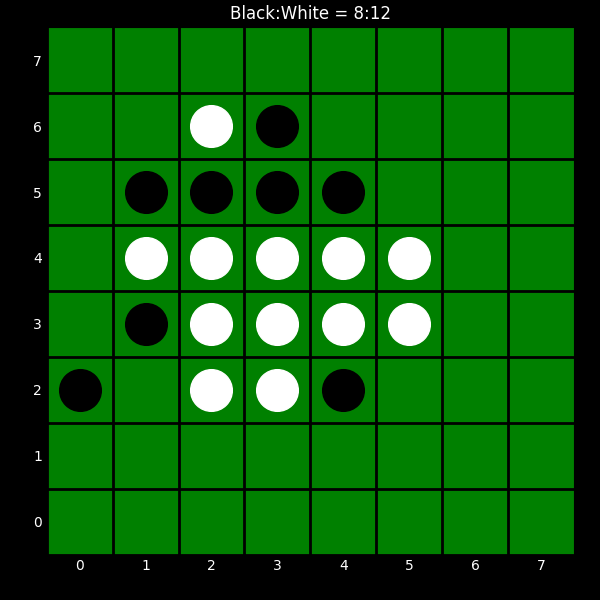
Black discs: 8
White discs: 12